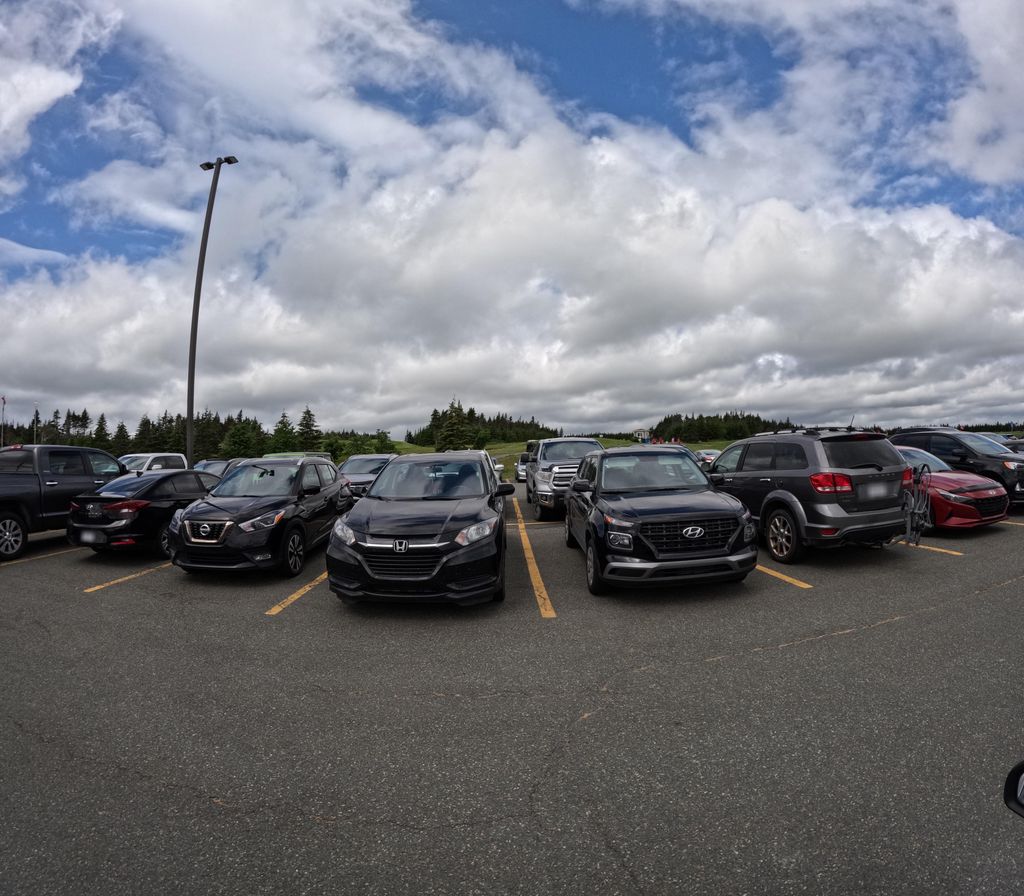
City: st_johns